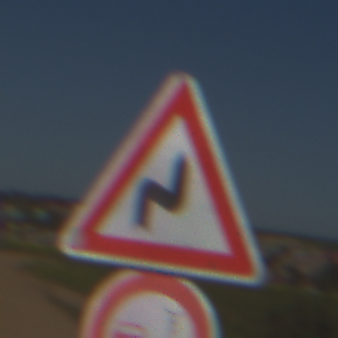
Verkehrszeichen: DoppelkurveRechts
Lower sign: VerbotUeberholenEinspurigeFahrzeuge
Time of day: MorningAfternoon
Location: Outdoor (RoadRail)
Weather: Clear
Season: NotSpecified
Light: Natural